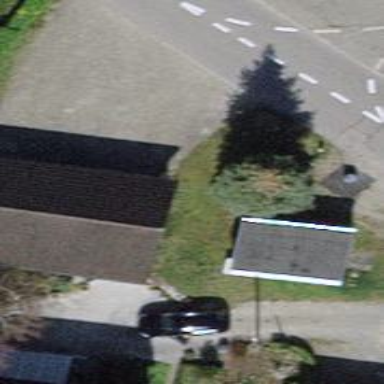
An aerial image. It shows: Garage building.